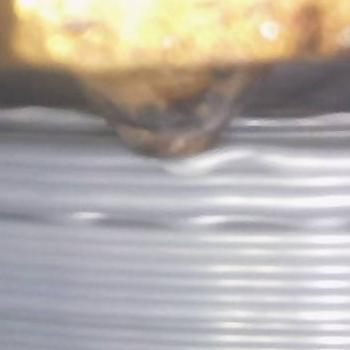
Flow rate: 300%